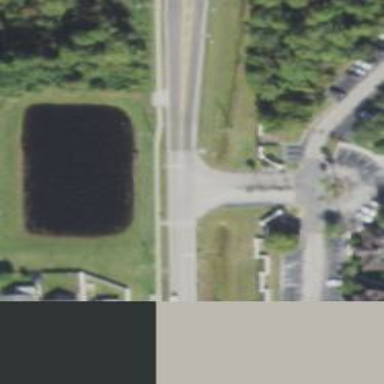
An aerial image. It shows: Uncontrolled road crossing.